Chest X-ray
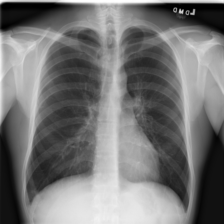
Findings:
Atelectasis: negative
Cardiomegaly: negative
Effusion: positive
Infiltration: positive
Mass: negative
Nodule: positive
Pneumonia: negative
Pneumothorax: negative
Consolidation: positive
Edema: negative
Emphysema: negative
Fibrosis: negative
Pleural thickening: negative
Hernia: negative